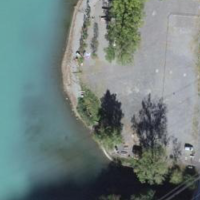
EUNIS habitat code: 56
Species observed at this site:
Aruncus dioicus
Mustela erminea